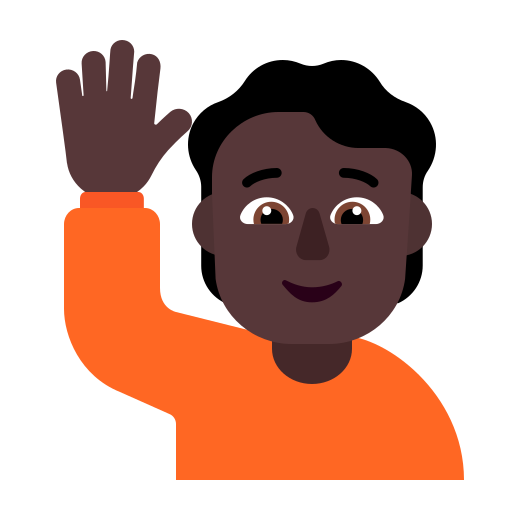
person raising hand flat dark